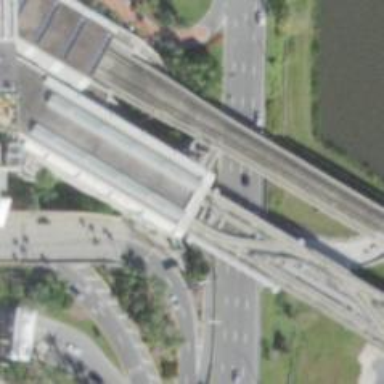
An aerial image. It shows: Building passage tunnel for monorail railway system that is electrified.